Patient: sex M, age 78
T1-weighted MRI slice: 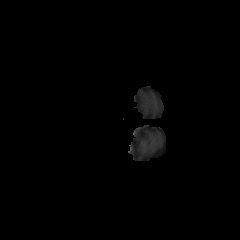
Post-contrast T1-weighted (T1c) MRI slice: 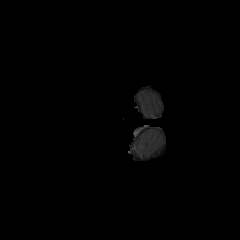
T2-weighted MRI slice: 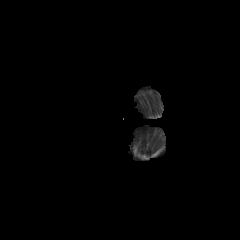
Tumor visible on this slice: no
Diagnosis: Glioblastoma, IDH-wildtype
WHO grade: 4